Question: I'm trying to create XDocument based on existing XML file and use it with TreeView. I want to group contacts by the Group element.
XML file structure -
'''
<Contacts>
<Contact>
<First_Name>Ren</First_Name>
<Last_Name>Fuji</Last_Name>
<Group>Test</Group>
<Home_Number>Unavailable</Home_Number>
<Mobile_Number>Unavailable</Mobile_Number>

</Contact>
<Contacts>
'''
Here is the method which creates XDocument object -
'''
static XDocument groupXDoc = new XDocument();
private static void CreateGroupsXML()
{
XElement root = new XElement("Groups");
groupXDoc.Add(root);
foreach (XElement xelement in xdoc.Element("Contacts").Elements("Contact").ToList())
{
String groupData = (String)xelement.Element("Group").Value;
XElement groups = new XElement("Group", new XAttribute("Name", groupData));
root.Add(groups);
if (groupXDoc.Root.Element("Group").FirstAttribute.Value == xelement.Element("Group").Value)
{
groups.Add(new XElement("First_Name", (String)xelement.Element("First_Name").Value),
new XElement("Last_Name", (String)xelement.Element("Last_Name").Value),
new XElement("Home_Number", (String)xelement.Element("Home_Number").Value),
new XElement("Mobile_Number", (String)xelement.Element("Mobile_Number").Value)
);
}
}
}
'''
However that's the result I'm getting -

As you can see only the first contact shows correctly, but the other two doesn't. Could someone please help me with this?
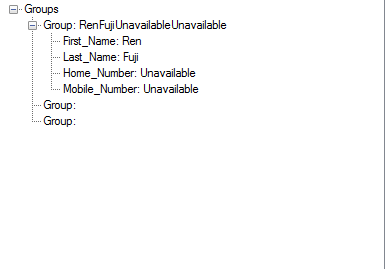
Answer: '''
private static XDocument GroupContactsByGroupField(XDocument doc)
{
var contacts = doc.Descendants("Contact").Select(x => new
{
FirstName = x.Element("First_Name").Value,
LastName = x.Element("Last_Name").Value,
Group = x.Element("Group").Value,
HomeNumber = x.Element("Home_Number").Value,
MobileNumber = x.Element("Mobile_Number").Value
});
var contactsGroupedByGroup = contacts.GroupBy(x => x.Group);
var newDoc = new XDocument(new XElement("Groups", contactsGroupedByGroup.Select(x =>
new XElement("Group", new XAttribute("Name", x.Key),
x.Select(y => new XElement("Contact",
new XElement("First_Name", y.FirstName),
new XElement("Last_Name", y.LastName),
new XElement("Home_Number", y.HomeNumber),
new XElement("Mobile_Number", y.MobileNumber)
))))));
return newDoc;
}
'''